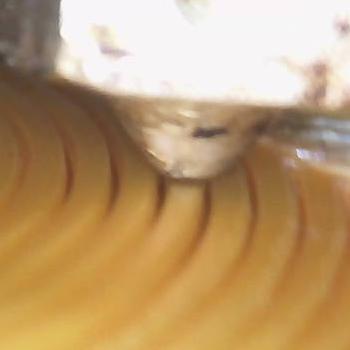
Flow rate: 100%